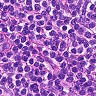
Metastatic tissue present: no